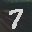
Label: 7